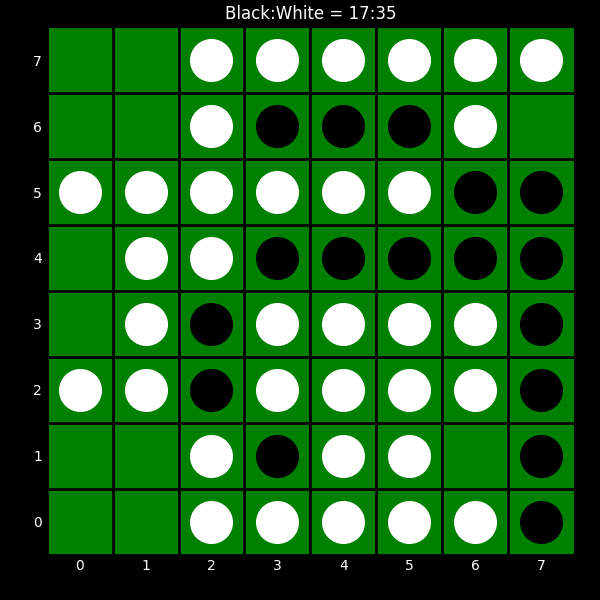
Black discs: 17
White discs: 35